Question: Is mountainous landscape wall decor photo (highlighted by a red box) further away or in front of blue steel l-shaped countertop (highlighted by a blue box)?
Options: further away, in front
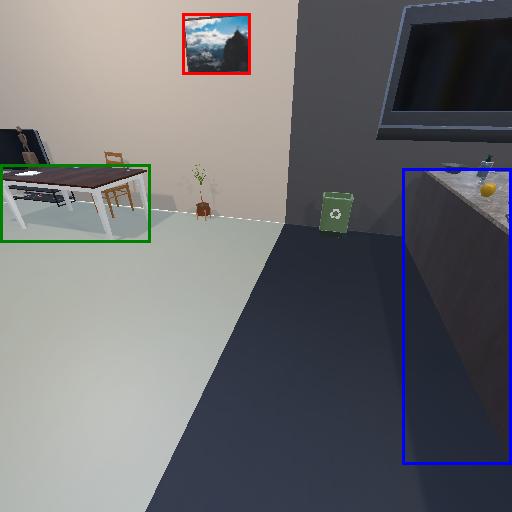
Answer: further away